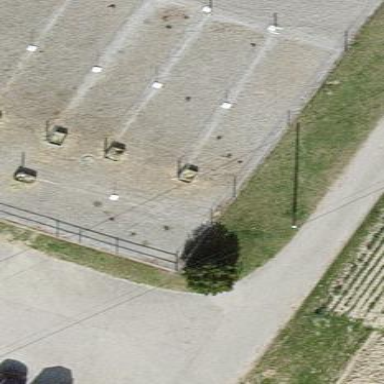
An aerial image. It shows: Wooden fence.